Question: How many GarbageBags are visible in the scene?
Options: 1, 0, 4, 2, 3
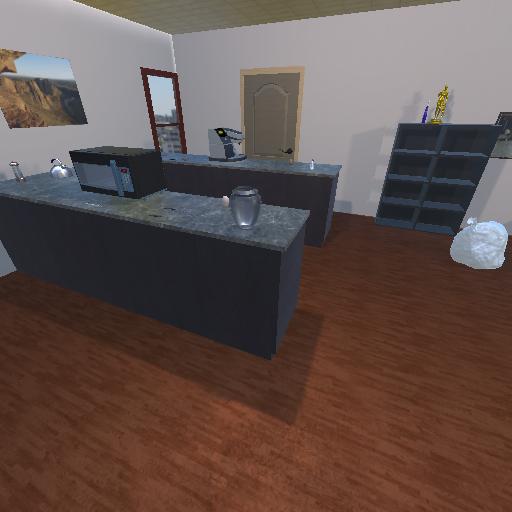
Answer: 1